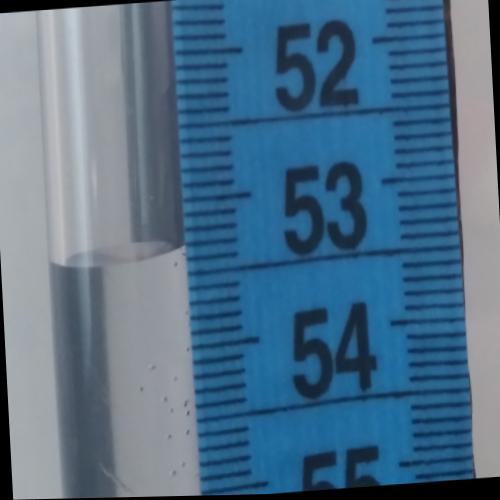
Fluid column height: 53.3 cm